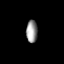
Tissue: prostate
Cell type: T cells
Senescence score: 0.3435
Nuclear area (px): 248
Mean DAPI intensity: 150.145